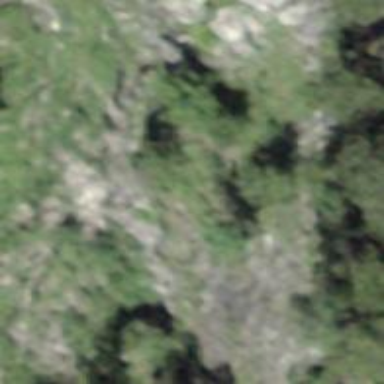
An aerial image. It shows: Cliff in nature.